Interaction volume radius: 5 \u00c5
Interaction volume height: 25 \u00c5
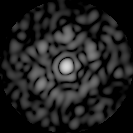
Disorder parameter: 0.7671